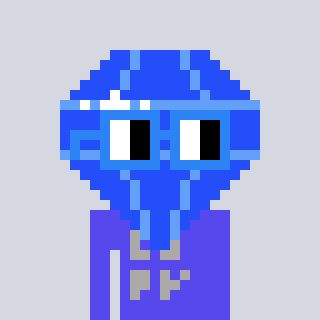
a pixel art character with square blue glasses, a blue diamond-shaped head and a computerblue-colored body on a cool background